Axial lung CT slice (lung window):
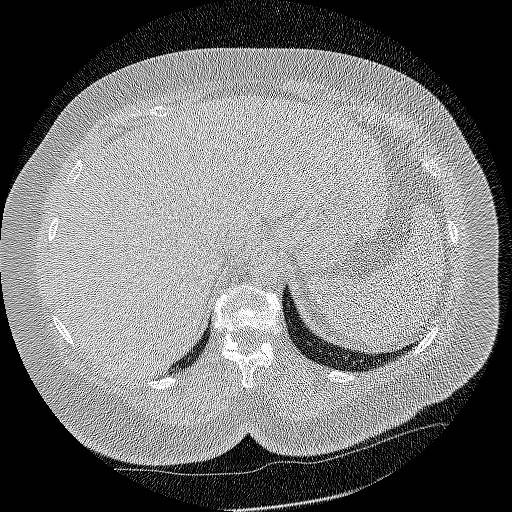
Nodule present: no